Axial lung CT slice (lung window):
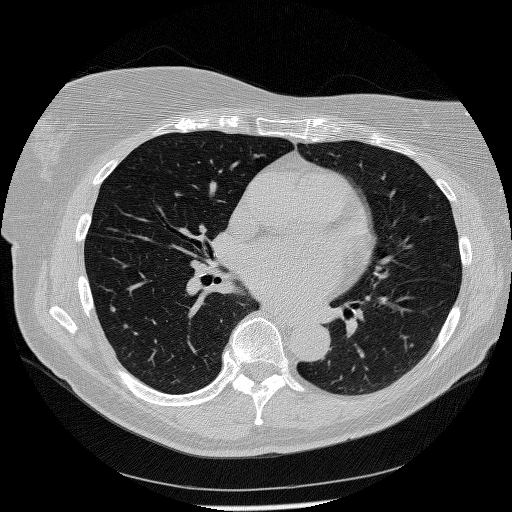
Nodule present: yes
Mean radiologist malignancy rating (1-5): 3